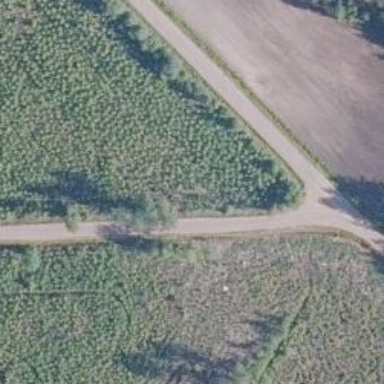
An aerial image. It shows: Unclassified road.